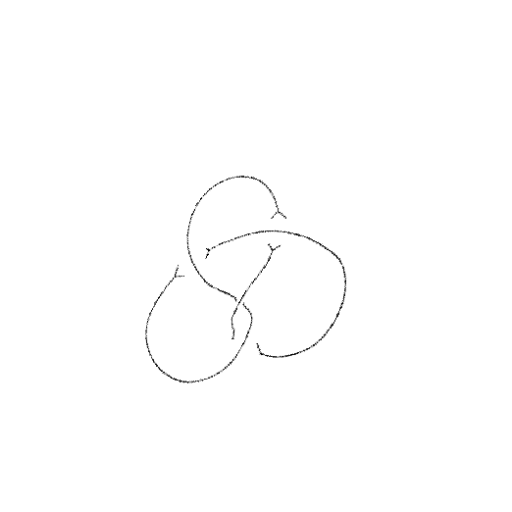
Crossing number: 4